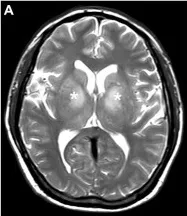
Brain MRI and MRV. The axial section of the T2-weighted image.
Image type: radiology (mri)